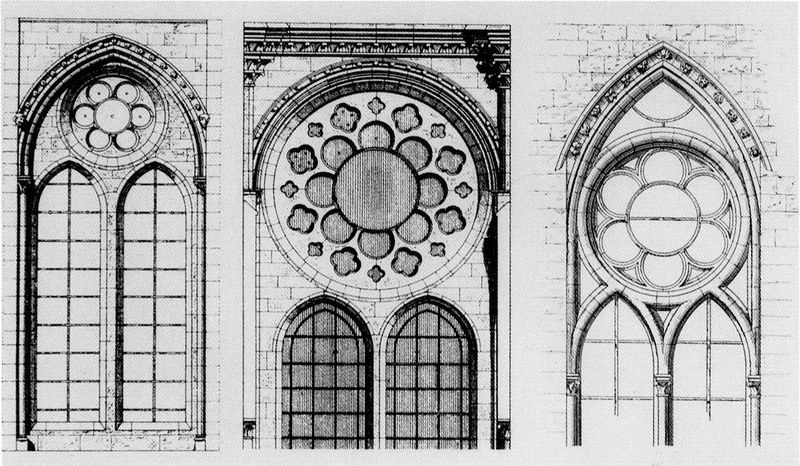
Titel: Kathedrale von Soissons
Standort: Soissons (EU - F - Picardie)
Schlagwörter: blume, blumen, fenster, glas, zeichnung, gebäude, rose, architektur, stein, kirche, drei, gotik, ansicht, bogen, stil, druck, entwurf, bleiglas, gotisch, rosette, spitzbogen, romanik, geometrie, abbildung, maßwerk, aufriss, bogenfenster, baustil, kirchenfenster, lanzetten, spitzbogenfenster, sechspass, frühgotik, glaskunst, baugeschichte, zweipass, 19. jahrhunder, buntglasfensteer